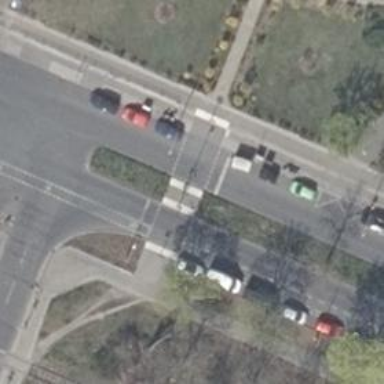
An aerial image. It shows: Crossing with traffic signals and pedestrian island.